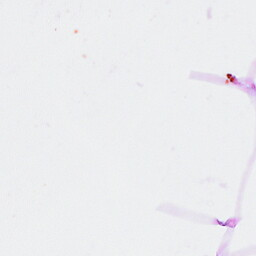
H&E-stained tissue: Breast